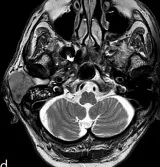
(case 8) An 84-year-old man had a 36mm max diameter ceruminous pleomorphic adenoma in the right EAC protruding out from the EAC and extending to the parotid (behind the mass, cholesteatoma was found in the EAC). MRI , T2 intermediate and high signal intensity.
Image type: radiology (mri)